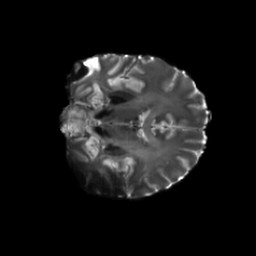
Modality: T2w
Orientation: coronal
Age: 24
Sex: female
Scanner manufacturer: siemens
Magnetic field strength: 6.98 T
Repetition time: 7.776 s
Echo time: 0.076 s